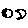
Label: moon